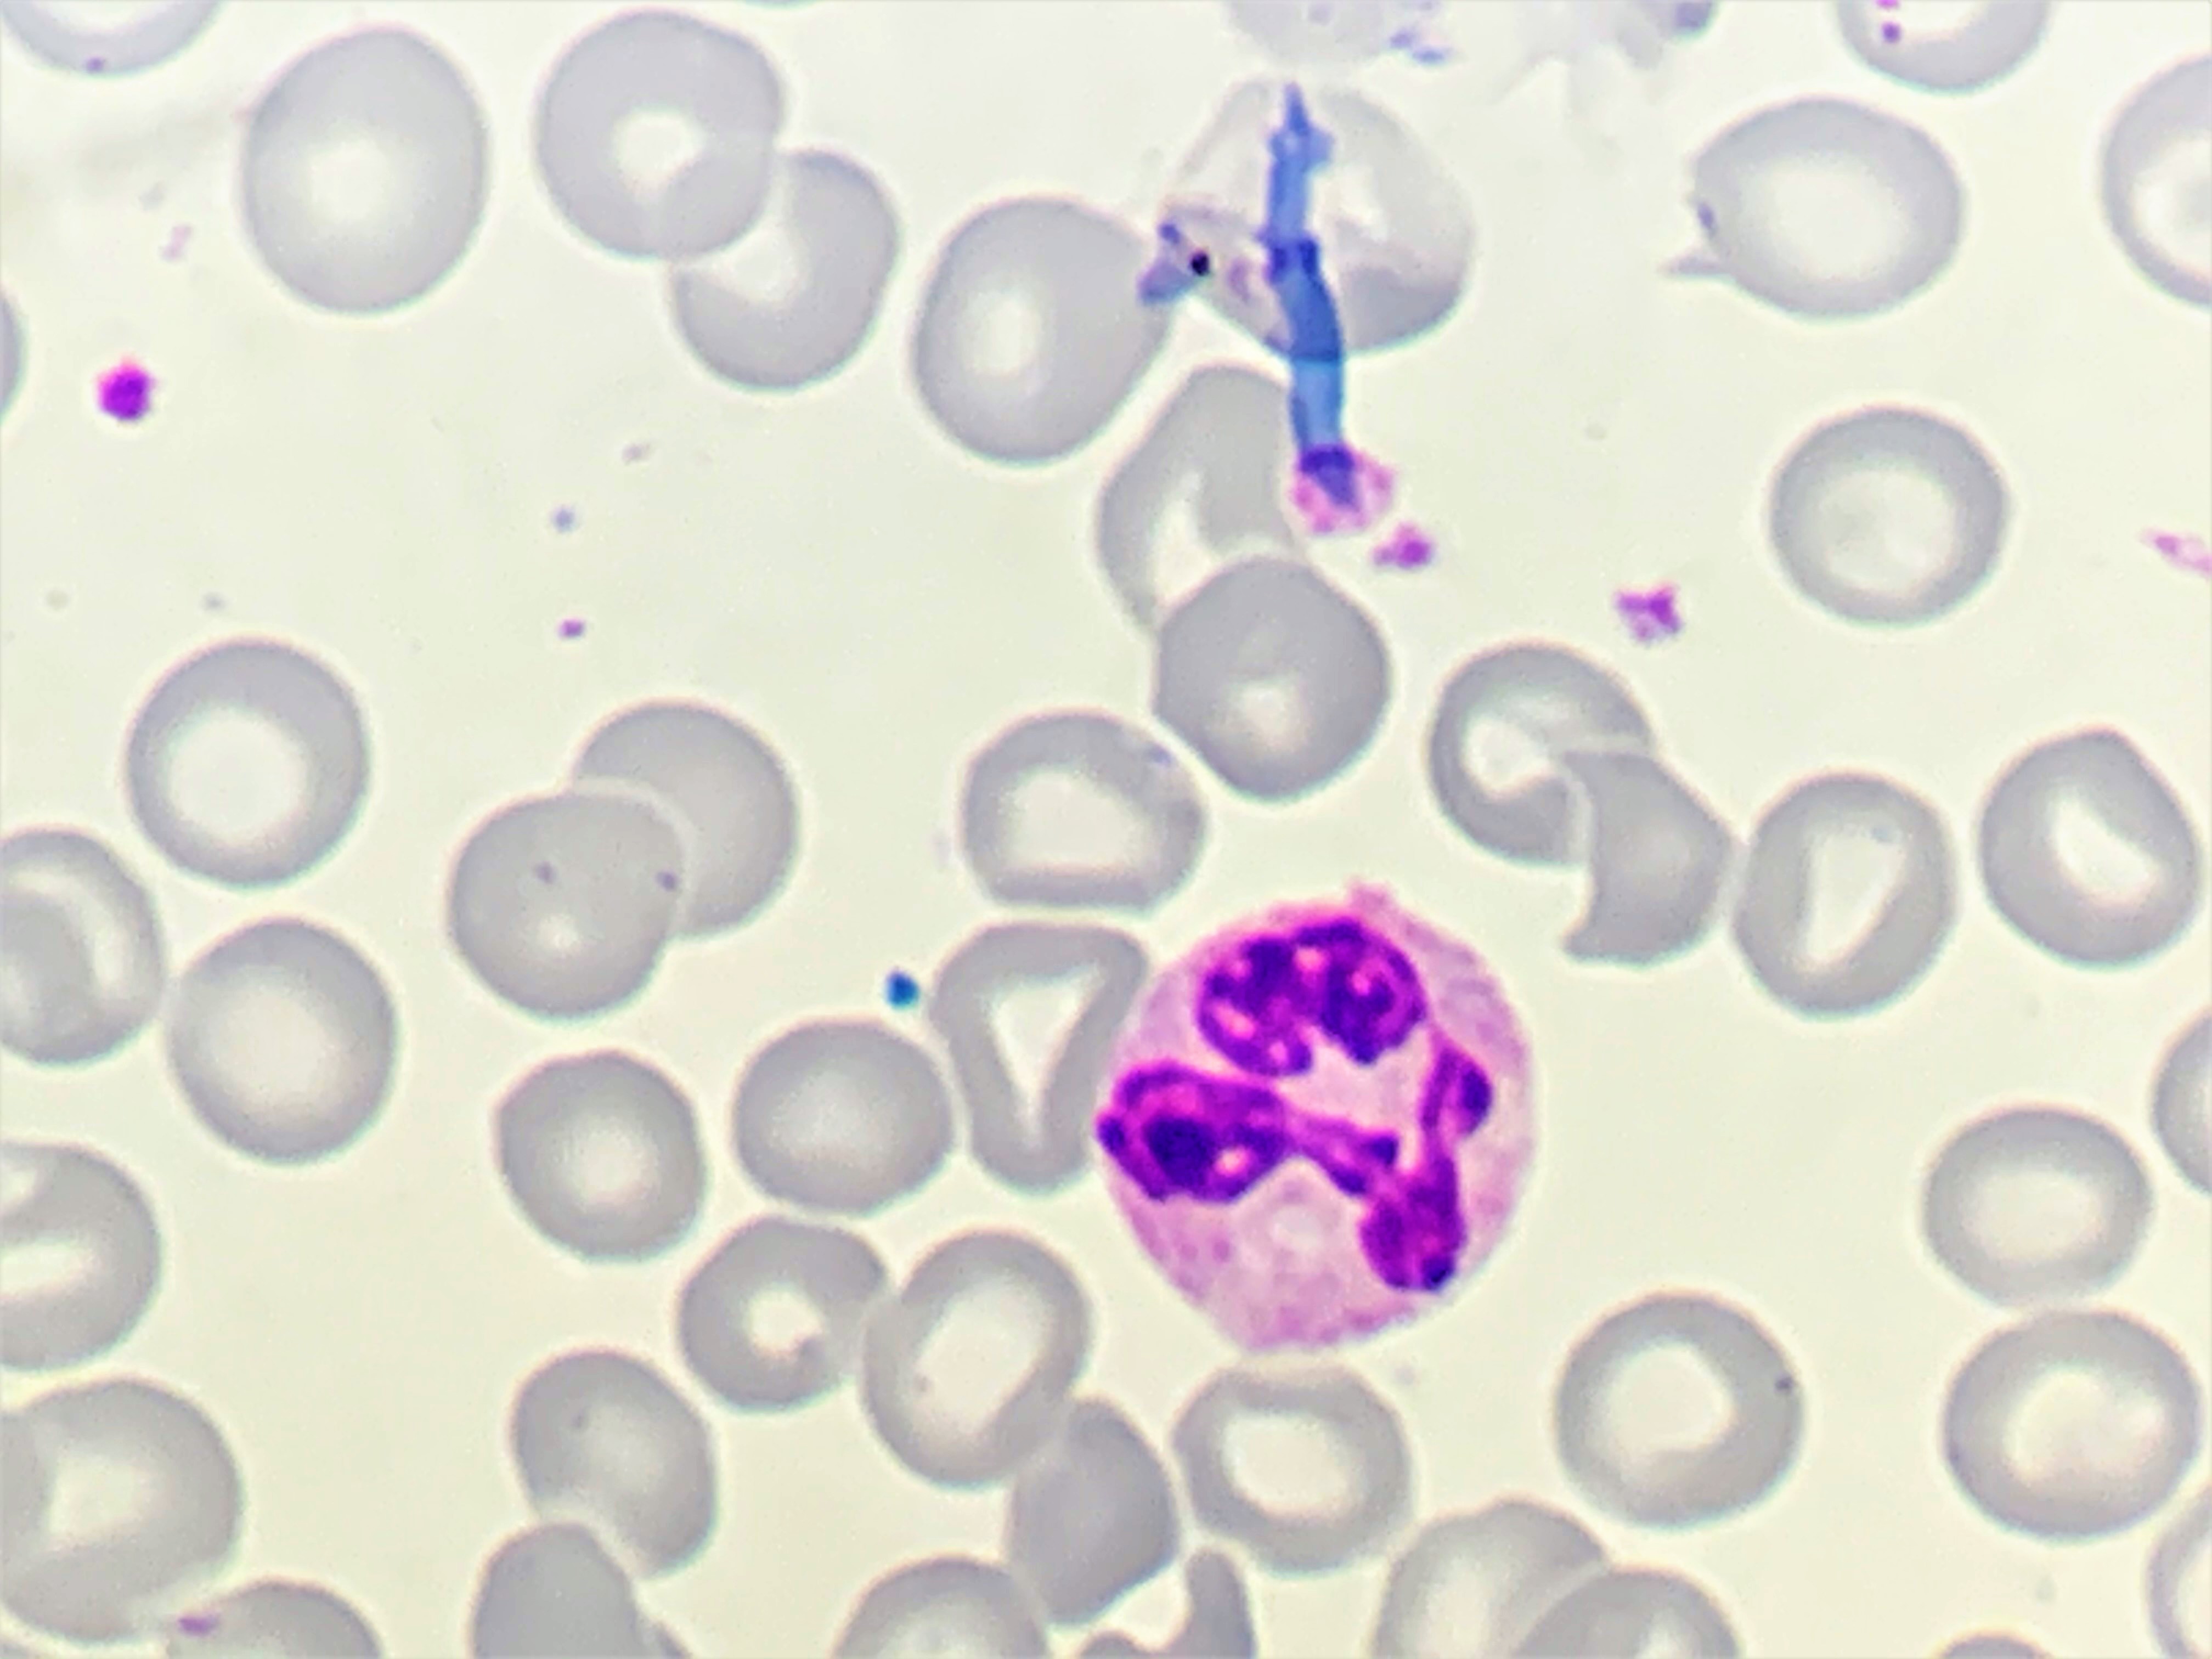
Cell type: NEUTROPHILS